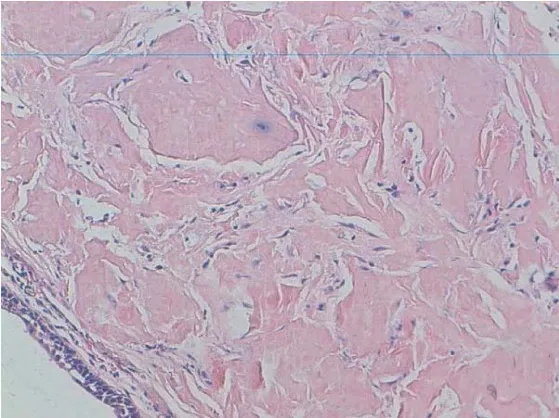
Tracheal biopsy and histology findings. (a) A tracheal biopsy revealed a chorion occupied by massive amyloid deposits.
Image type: pathology (h&e)